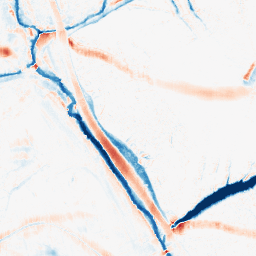
Category: morphological
Decomposition family: morphological_ellipse
Decomposition parameters: operation: average
width: 20
height: 10
Upsampling method: quadratic
Upsampling parameters: scale: 8
Upsampling scale: 8